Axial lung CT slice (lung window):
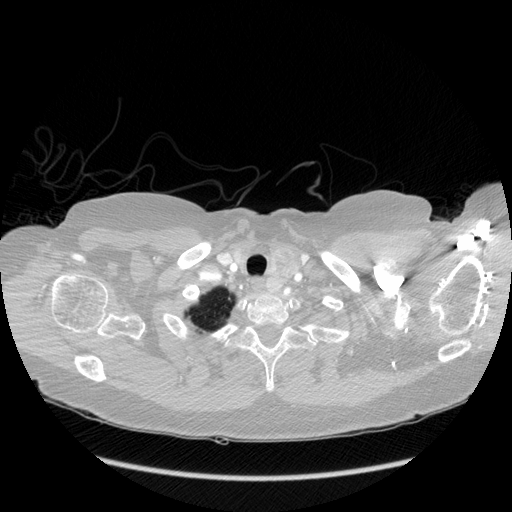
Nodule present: no